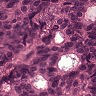
Metastatic tissue present: yes